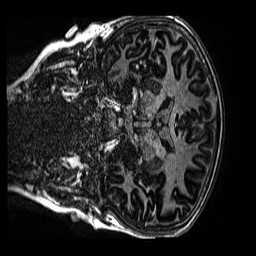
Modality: MP2RAGE
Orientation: coronal
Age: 11
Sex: male
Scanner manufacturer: siemens
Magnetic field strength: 3 T
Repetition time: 4 s
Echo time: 0.00299 s